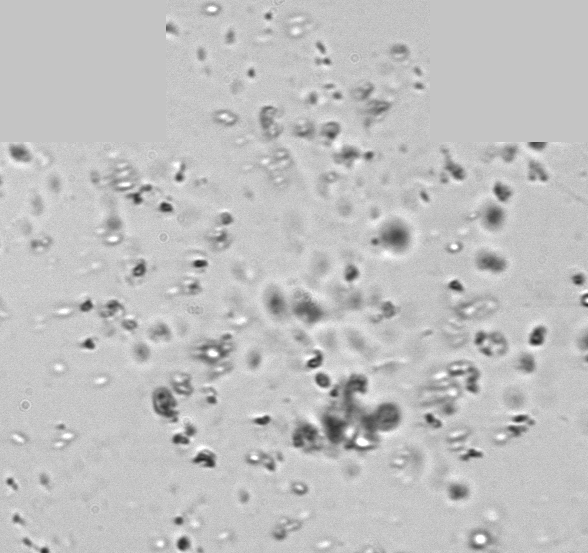
Label: Phaeocystis